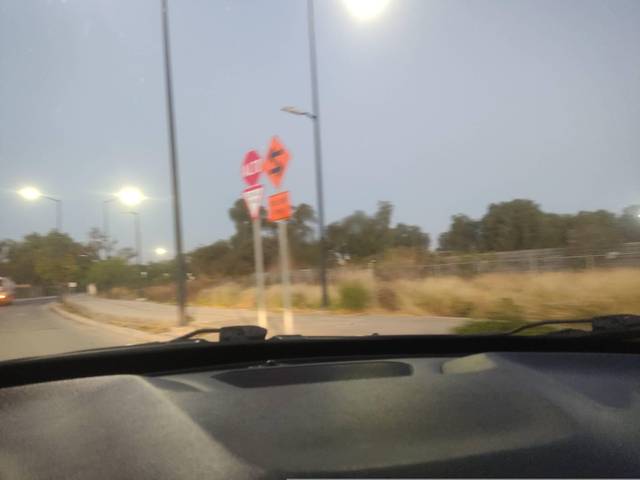
Region: Mexico
Coordinates: 21.156, -101.663